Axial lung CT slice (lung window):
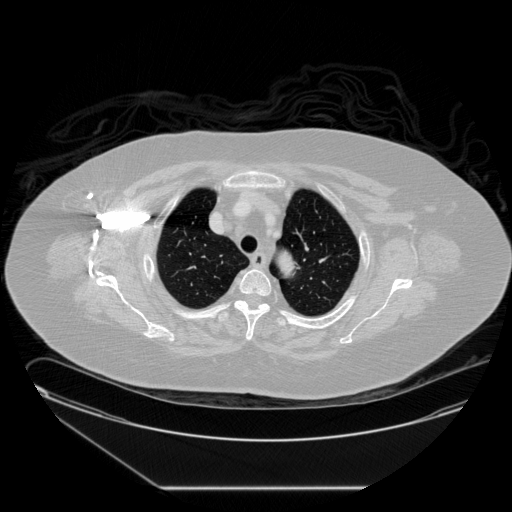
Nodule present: no